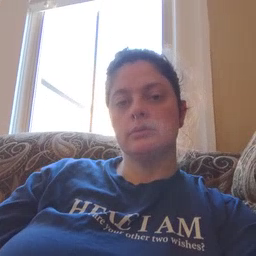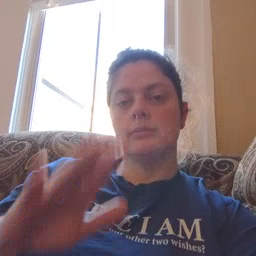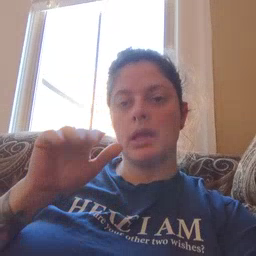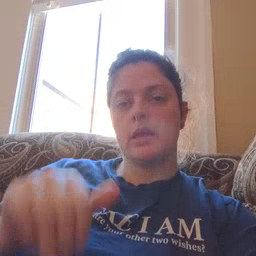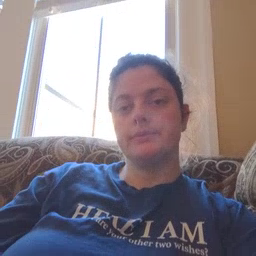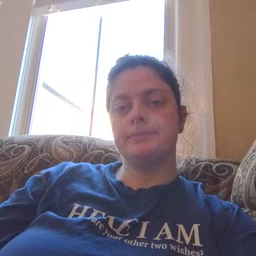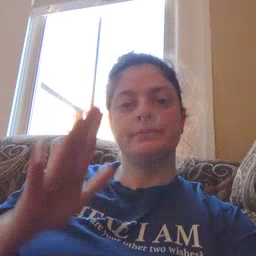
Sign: bye